Question: I'm trying to test a restful web-service with SoapUI which has the following signature:
'''
@PUT
@Path("{addressId}")
@Consumes(MediaType.MULTIPART_FORM_DATA)
public Response upload(@PathParam(PARAM_ADDRID) Long addressId,
@FormDataParam("header") MultivaluedMap<String, String> header,
@FormDataParam("file") InputStream inputStream) {...
'''
I'm not able to pass the "header"-param correctly.
The "header"-param should not be sent into the header's request. That's why I defined that with the annotation @FormDataParam. This can't be changed.

How can i achieve this?
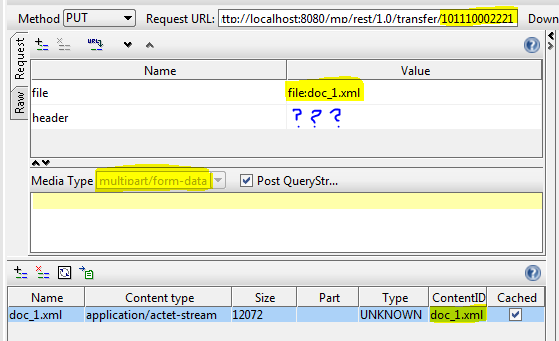
Answer: A colleg of mine find out how to do that.
He has defined a testcase property which contains the header information packed as a key-value map. Then he passed this file to the request with content type of "application/x-www-form-urlencoded".
In other words... a MultivaluedMap formdata parameter is a property file with key-values entries!